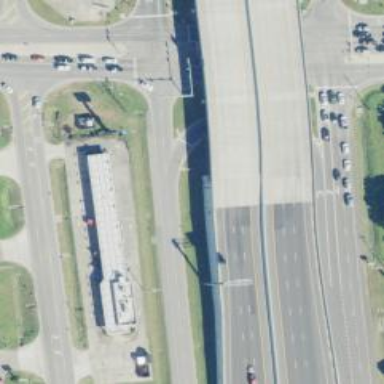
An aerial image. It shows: Bridge crossing over expressway trunk road.